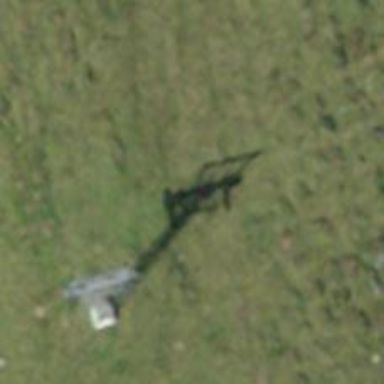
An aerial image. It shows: Pylon for aerialway.